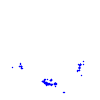
Particle: kaon